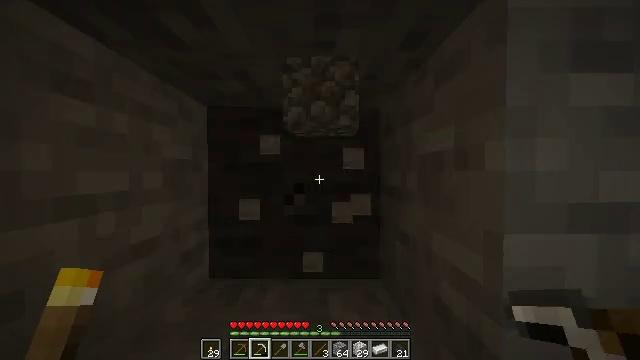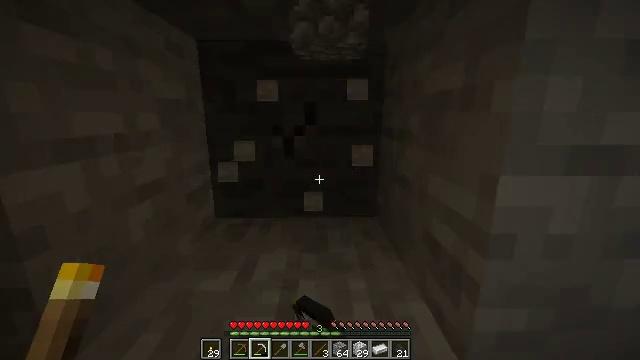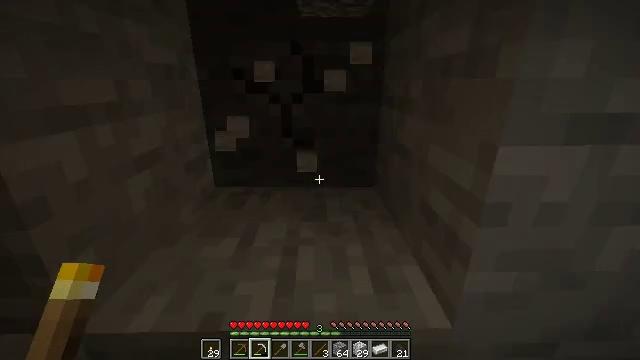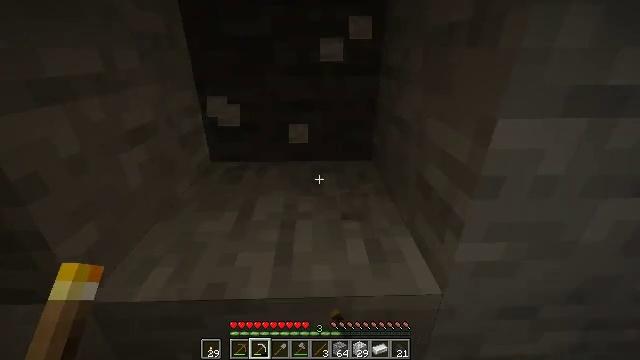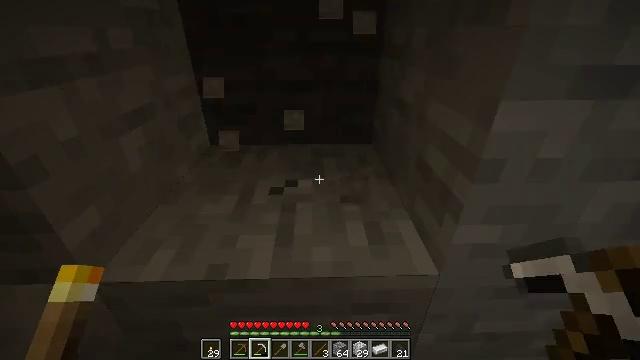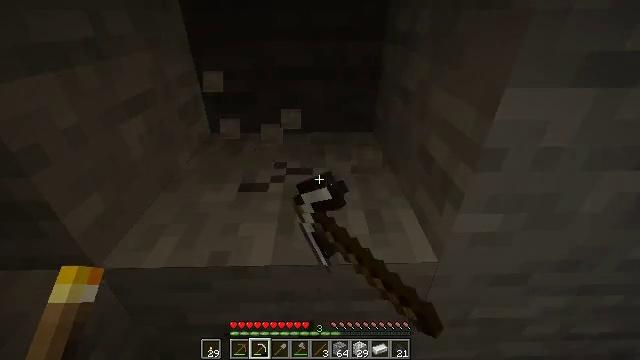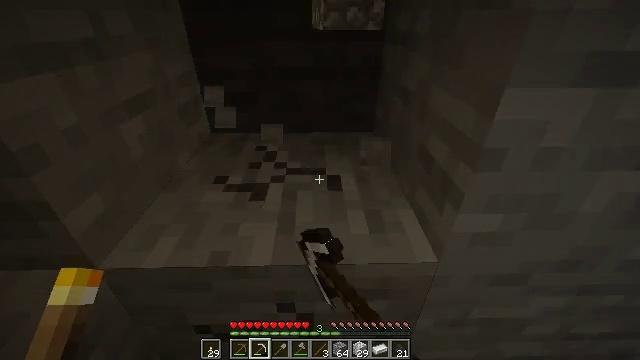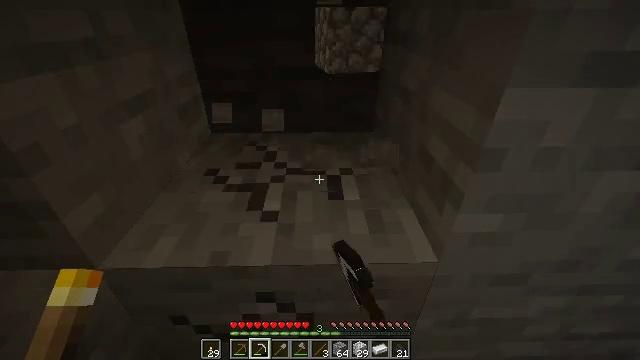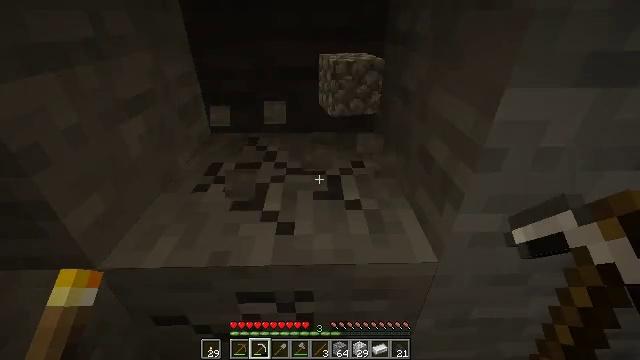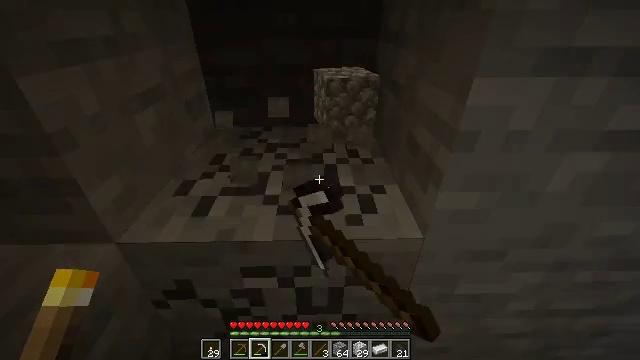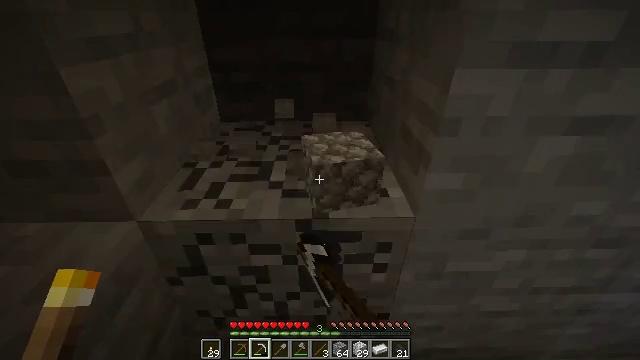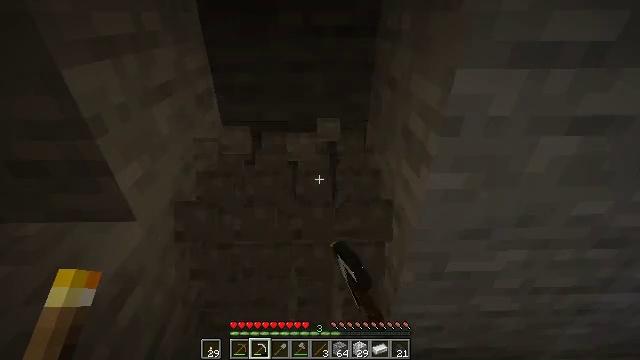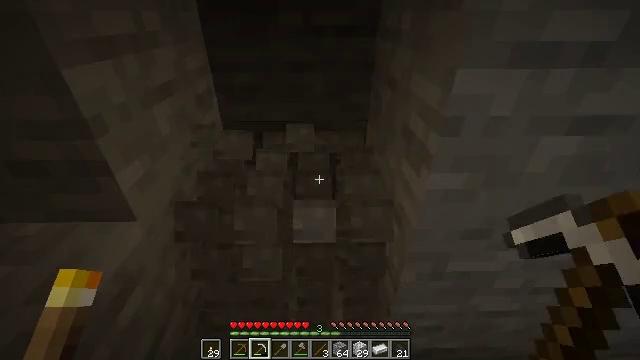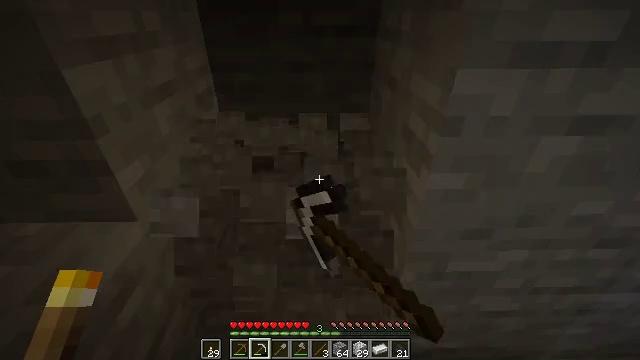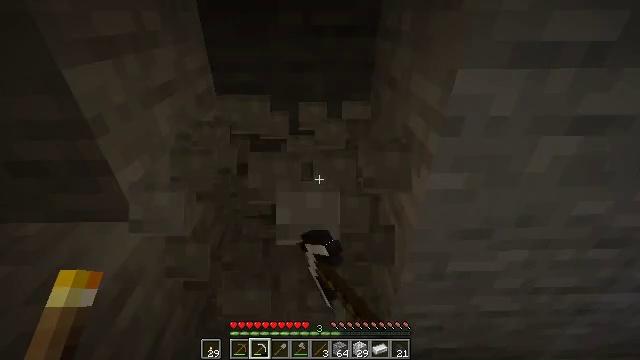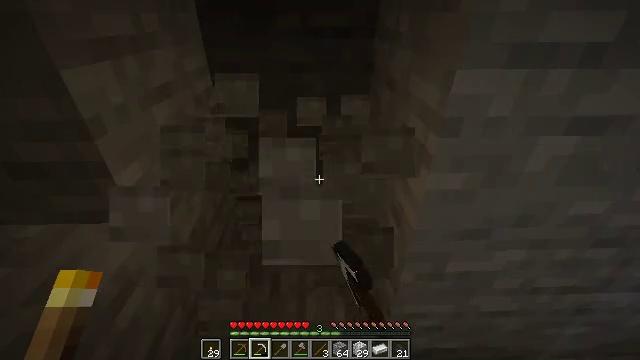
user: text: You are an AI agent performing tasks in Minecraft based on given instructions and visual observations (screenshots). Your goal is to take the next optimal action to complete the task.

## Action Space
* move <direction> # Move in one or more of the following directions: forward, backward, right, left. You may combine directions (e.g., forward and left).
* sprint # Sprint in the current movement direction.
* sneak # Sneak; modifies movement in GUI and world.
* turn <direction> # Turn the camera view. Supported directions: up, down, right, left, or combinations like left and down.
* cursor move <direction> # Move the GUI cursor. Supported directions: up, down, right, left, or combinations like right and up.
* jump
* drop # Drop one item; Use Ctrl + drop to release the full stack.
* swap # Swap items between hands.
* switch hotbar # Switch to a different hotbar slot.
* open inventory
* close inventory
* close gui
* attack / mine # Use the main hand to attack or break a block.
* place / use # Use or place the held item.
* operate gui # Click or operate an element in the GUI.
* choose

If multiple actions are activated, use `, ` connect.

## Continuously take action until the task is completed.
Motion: motion action
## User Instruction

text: Mine the granite block.
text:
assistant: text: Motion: turn down, attack / mine
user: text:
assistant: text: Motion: turn down, attack / mine
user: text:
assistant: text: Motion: turn down, attack / mine
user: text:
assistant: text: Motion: turn down, attack / mine
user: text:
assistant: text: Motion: turn down, attack / mine
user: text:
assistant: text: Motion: attack / mine
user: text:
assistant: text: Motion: attack / mine
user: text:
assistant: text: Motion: move back, attack / mine
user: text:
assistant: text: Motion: move back, attack / mine
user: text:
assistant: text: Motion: move back, attack / mine
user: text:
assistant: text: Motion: attack / mine
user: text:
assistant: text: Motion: attack / mine
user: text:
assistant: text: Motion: attack / mine
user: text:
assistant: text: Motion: attack / mine
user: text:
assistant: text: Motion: attack / mine
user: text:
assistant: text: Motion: attack / mine
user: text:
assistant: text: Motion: turn up, attack / mine
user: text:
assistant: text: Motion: turn right and up, attack / mine
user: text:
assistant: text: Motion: turn up, attack / mine
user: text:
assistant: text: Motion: turn up, attack / mine
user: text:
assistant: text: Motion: attack / mine
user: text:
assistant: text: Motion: attack / mine
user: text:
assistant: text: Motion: attack / mine
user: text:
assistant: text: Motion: attack / mine
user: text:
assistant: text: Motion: attack / mine
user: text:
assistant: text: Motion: attack / mine
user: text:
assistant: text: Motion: attack / mine
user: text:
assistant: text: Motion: attack / mine
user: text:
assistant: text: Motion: attack / mine
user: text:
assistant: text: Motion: attack / mine